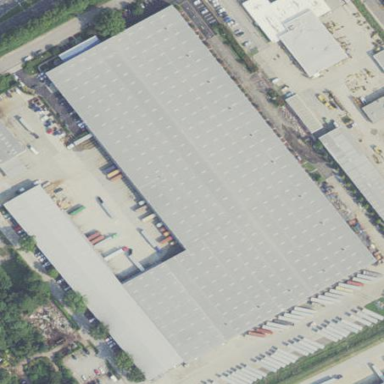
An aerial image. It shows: Warehouse.